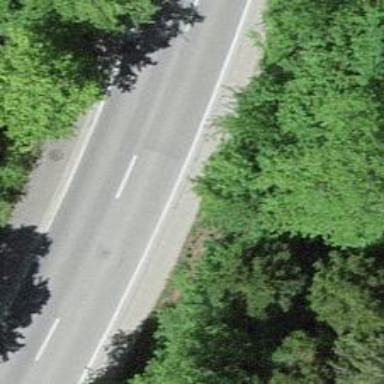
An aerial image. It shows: Secondary road with asphalt surface and sidewalks on both sides.